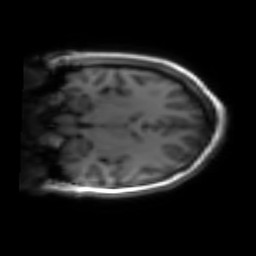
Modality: inplaneT1
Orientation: coronal
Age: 27
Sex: female
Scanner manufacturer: siemens
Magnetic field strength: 3 T
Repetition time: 1.2 s
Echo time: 0.00251 s